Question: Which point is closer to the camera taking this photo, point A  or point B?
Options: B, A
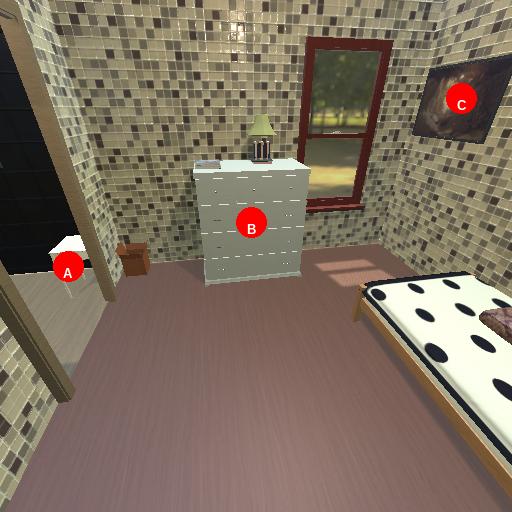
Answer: B